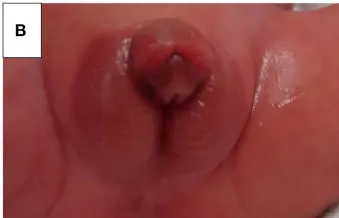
(B) Appearance of the external genitalia in Case 1. Physical examination of external genitalia showed a phallus length of 15 mm and a common urogenital sinus at the perineum. Permission to use the photo was granted by the parents.
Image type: medical_photograph (other_medical_photograph)